Current action and preconditions to check: trajectory_clear

Your task: For each precondition in the list above, predict whether it will hold at this action.

Consider the current scene as observed from the mobile robot's camera, and analyze the predicted future states of all dynamic agents (e.g., people, animals, vehicles, or any moving entities) within the NEXT SECOND.

IMPORTANT: Only answer "very likely" if you are absolutely certain—based on strong, clear evidence—that a dynamic agent will violate the precondition in the predicted future state. Do NOT answer "very likely" for unlikely, ambiguous, or low-probability risks.

Ask yourself for each precondition: Is there a high probability, with clear and convincing evidence, that the predicted future states of any dynamic agent will interfere with the predicted future state of the currently executing action within the NEXT SECOND, causing that precondition to fail?

Assess the risk level based on these predictions. Use "likely" or "very likely" if motions create a clear risk of interference.

Use "neutral" or "improbable" if agents are nearby but their predicted paths are clearly diverging or non-conflicting.

Failure Risk Categories: "very improbable", "improbable", "neutral", "likely", "very likely"

Answer Format: Output ONLY the probability_of_failure value from these categories: "very improbable", "improbable", "neutral", "likely", "very likely"

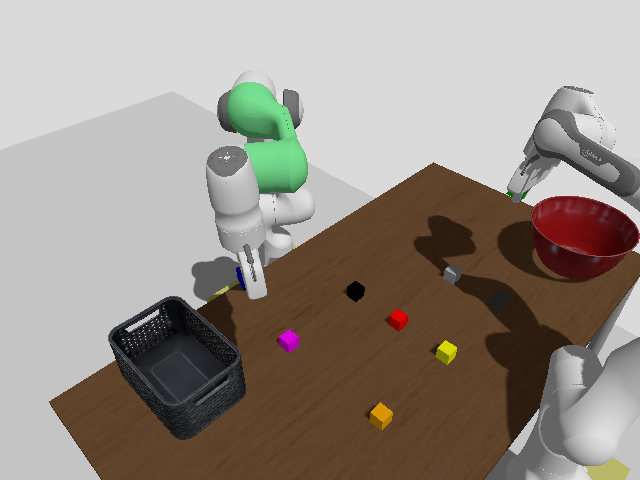

Answer: very improbable